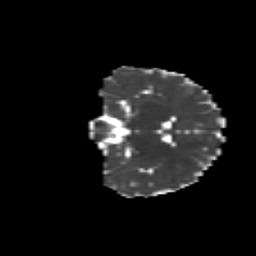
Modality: MD
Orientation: coronal
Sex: male
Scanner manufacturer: siemens
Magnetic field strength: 3 T
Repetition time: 5 s
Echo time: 0.071 s